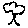
Label: tree